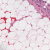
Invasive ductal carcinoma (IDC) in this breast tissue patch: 1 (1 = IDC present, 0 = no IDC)